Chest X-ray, PA view. Patient: 54 years old, sex M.
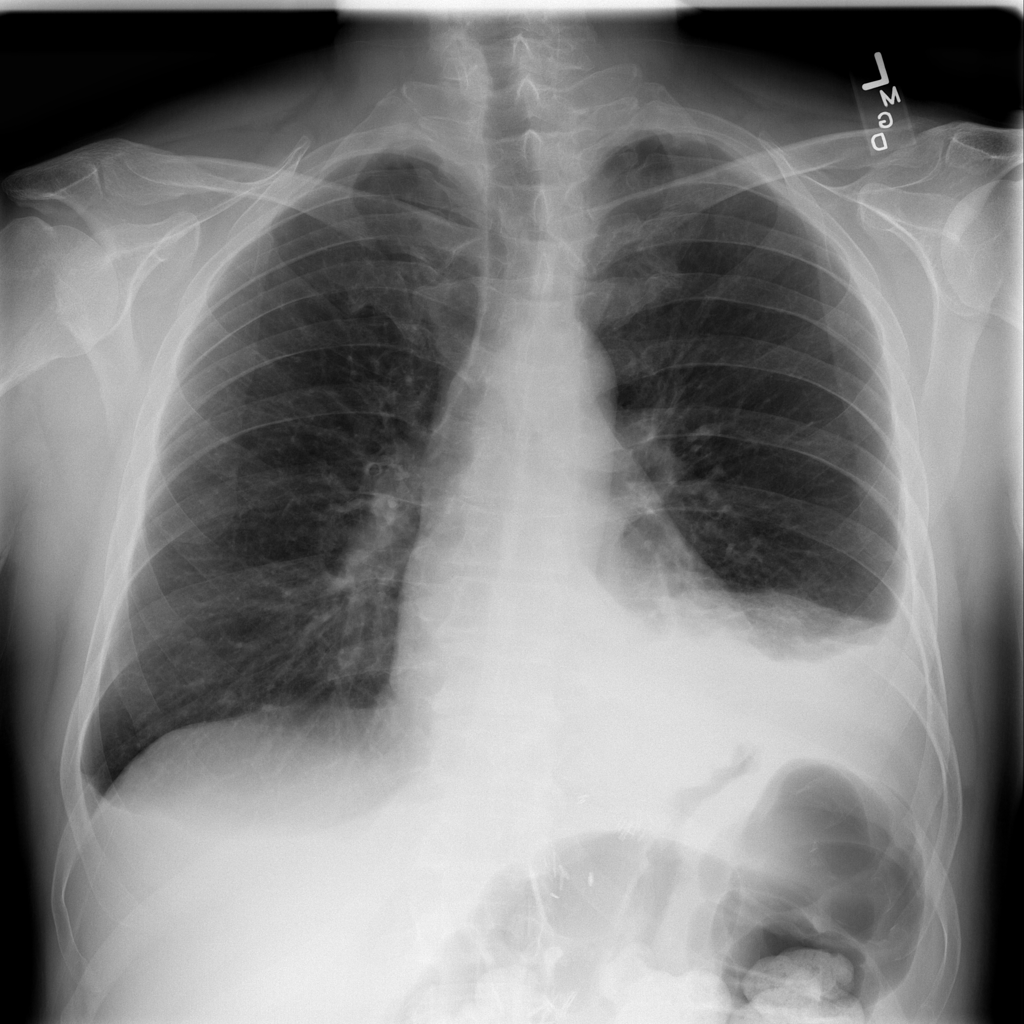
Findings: Effusion